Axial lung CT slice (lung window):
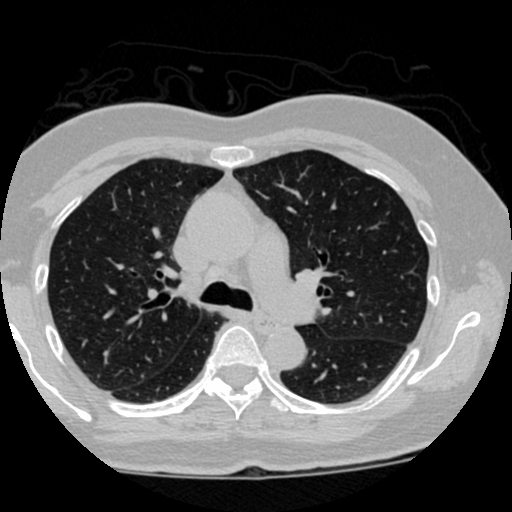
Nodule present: no